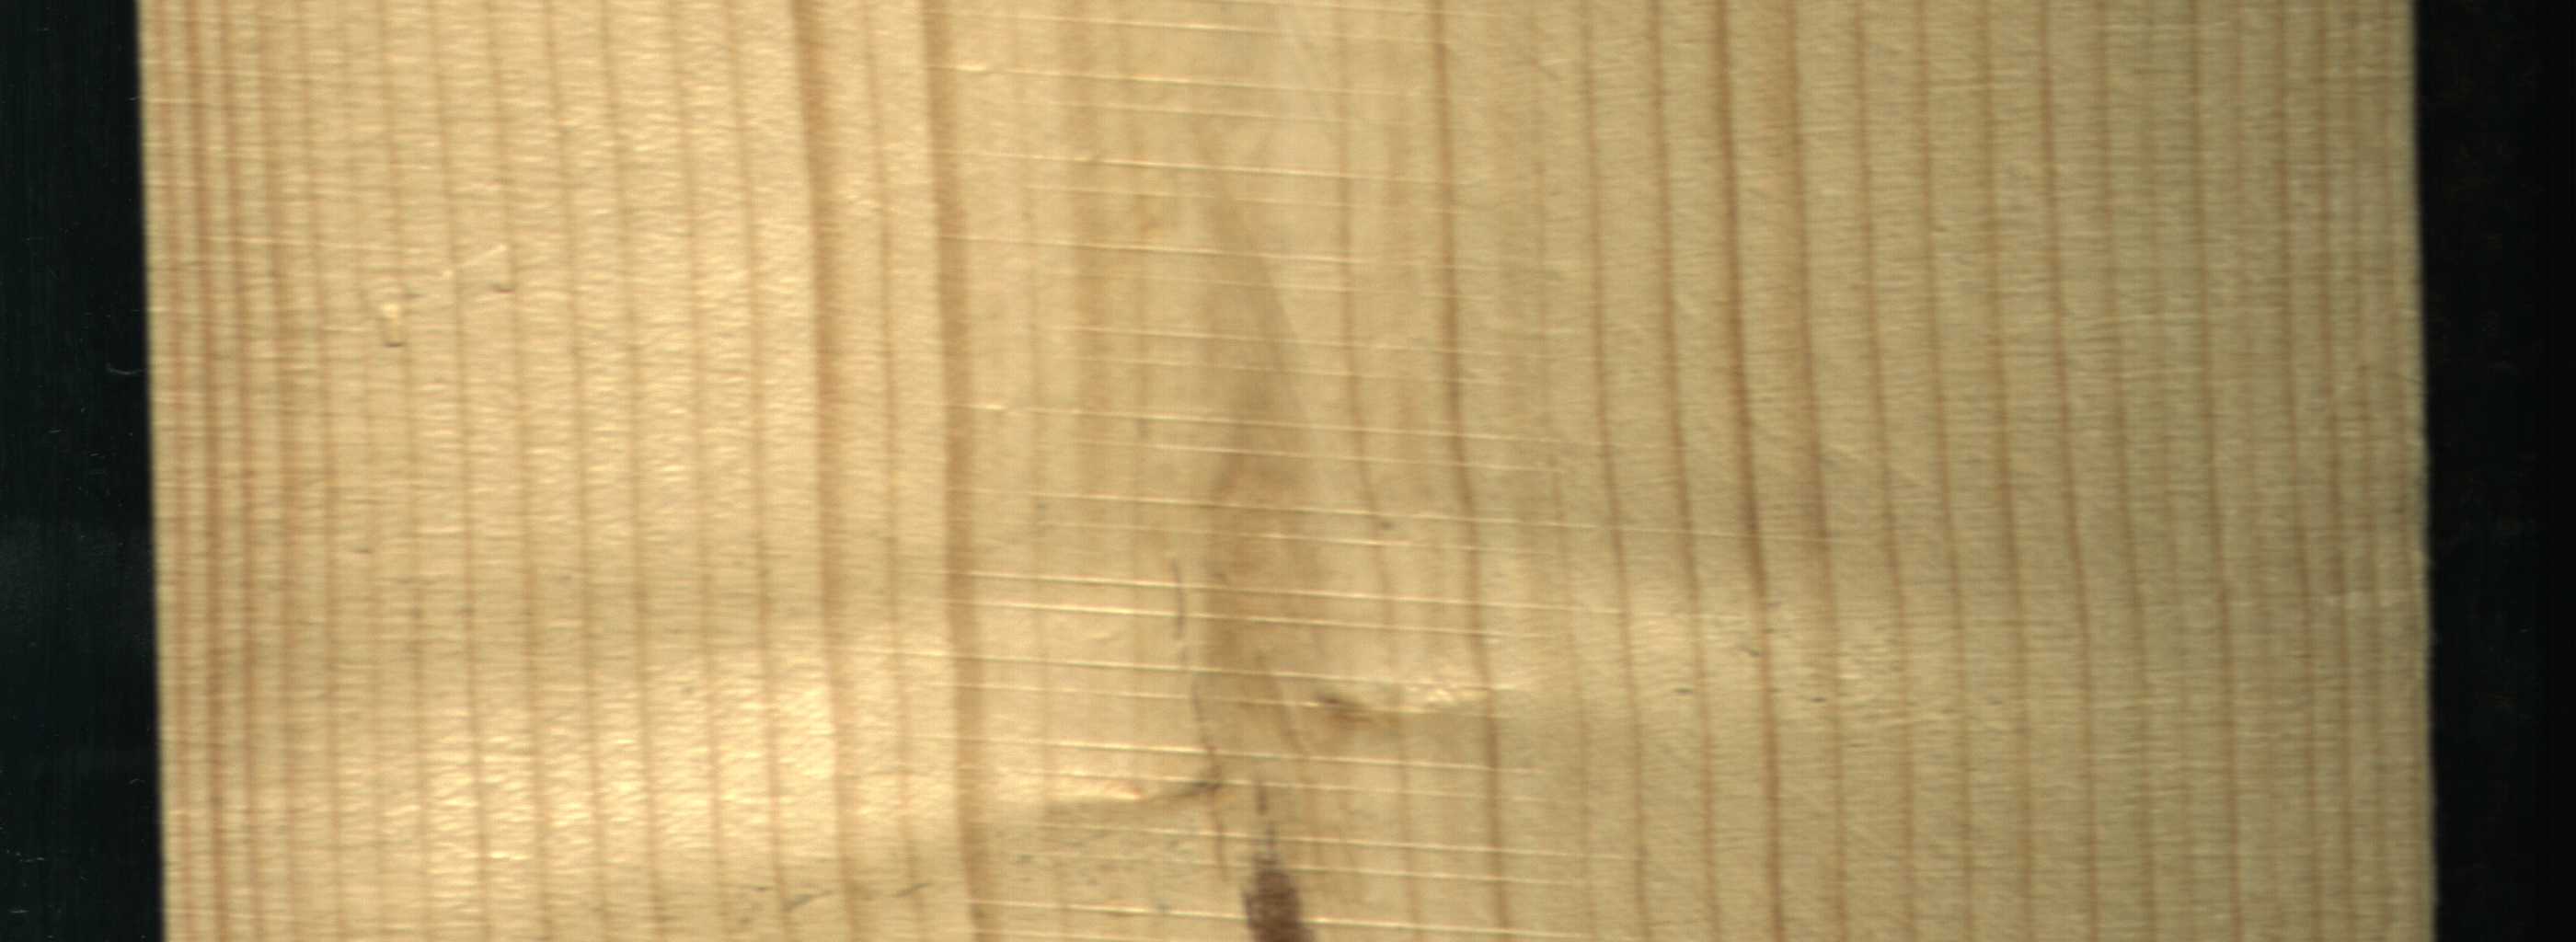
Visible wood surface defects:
Marrow
Crack